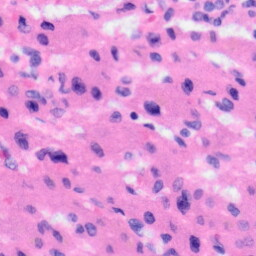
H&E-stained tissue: Liver